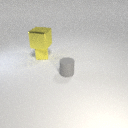
small yellow rubber cube behind small gray rubber cylinder